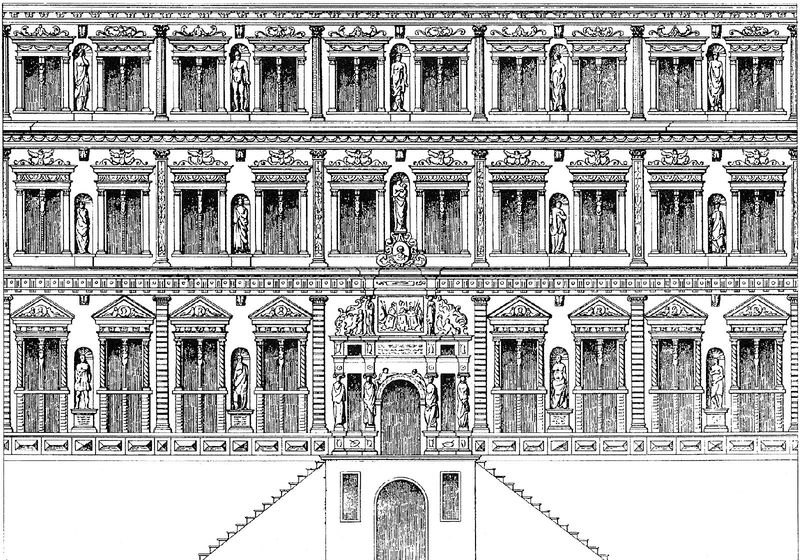
Titel: Schloss in Heidelberg, Ottheinrichsbau, Hoffront
Künstler: K. Fischer
Standort: Heidelberg (EU - D - BW)
Schlagwörter: akte, brust, fenster, männer, skizze, säulen, tür, zeichnung, haus, herren, gericht, skulptur, brüste, ansicht, fassade, giebel, figuren, treppe, treppen, weiber, aufgang, stufen, tor, eingang, rathaus, portal, villa, skulpturen, statuen, schloß, toga, stockwerke, helden, lisenen, nischen, nischenfiguren, bekrönung, stiege, herrn, staturen, shulpturen